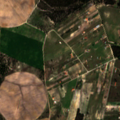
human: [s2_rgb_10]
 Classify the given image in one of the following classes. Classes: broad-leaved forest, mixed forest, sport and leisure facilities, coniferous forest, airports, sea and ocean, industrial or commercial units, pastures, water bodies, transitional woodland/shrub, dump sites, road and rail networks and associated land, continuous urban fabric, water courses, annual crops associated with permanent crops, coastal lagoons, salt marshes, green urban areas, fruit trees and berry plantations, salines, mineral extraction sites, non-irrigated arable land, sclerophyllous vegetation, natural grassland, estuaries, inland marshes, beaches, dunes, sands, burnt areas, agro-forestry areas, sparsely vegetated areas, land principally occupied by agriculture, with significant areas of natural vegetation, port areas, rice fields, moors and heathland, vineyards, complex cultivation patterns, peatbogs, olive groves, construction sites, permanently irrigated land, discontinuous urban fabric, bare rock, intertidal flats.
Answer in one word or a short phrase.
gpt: permanently irrigated land, complex cultivation patterns, agro-forestry areas, broad-leaved forest